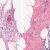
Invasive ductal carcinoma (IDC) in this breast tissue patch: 0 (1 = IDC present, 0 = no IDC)